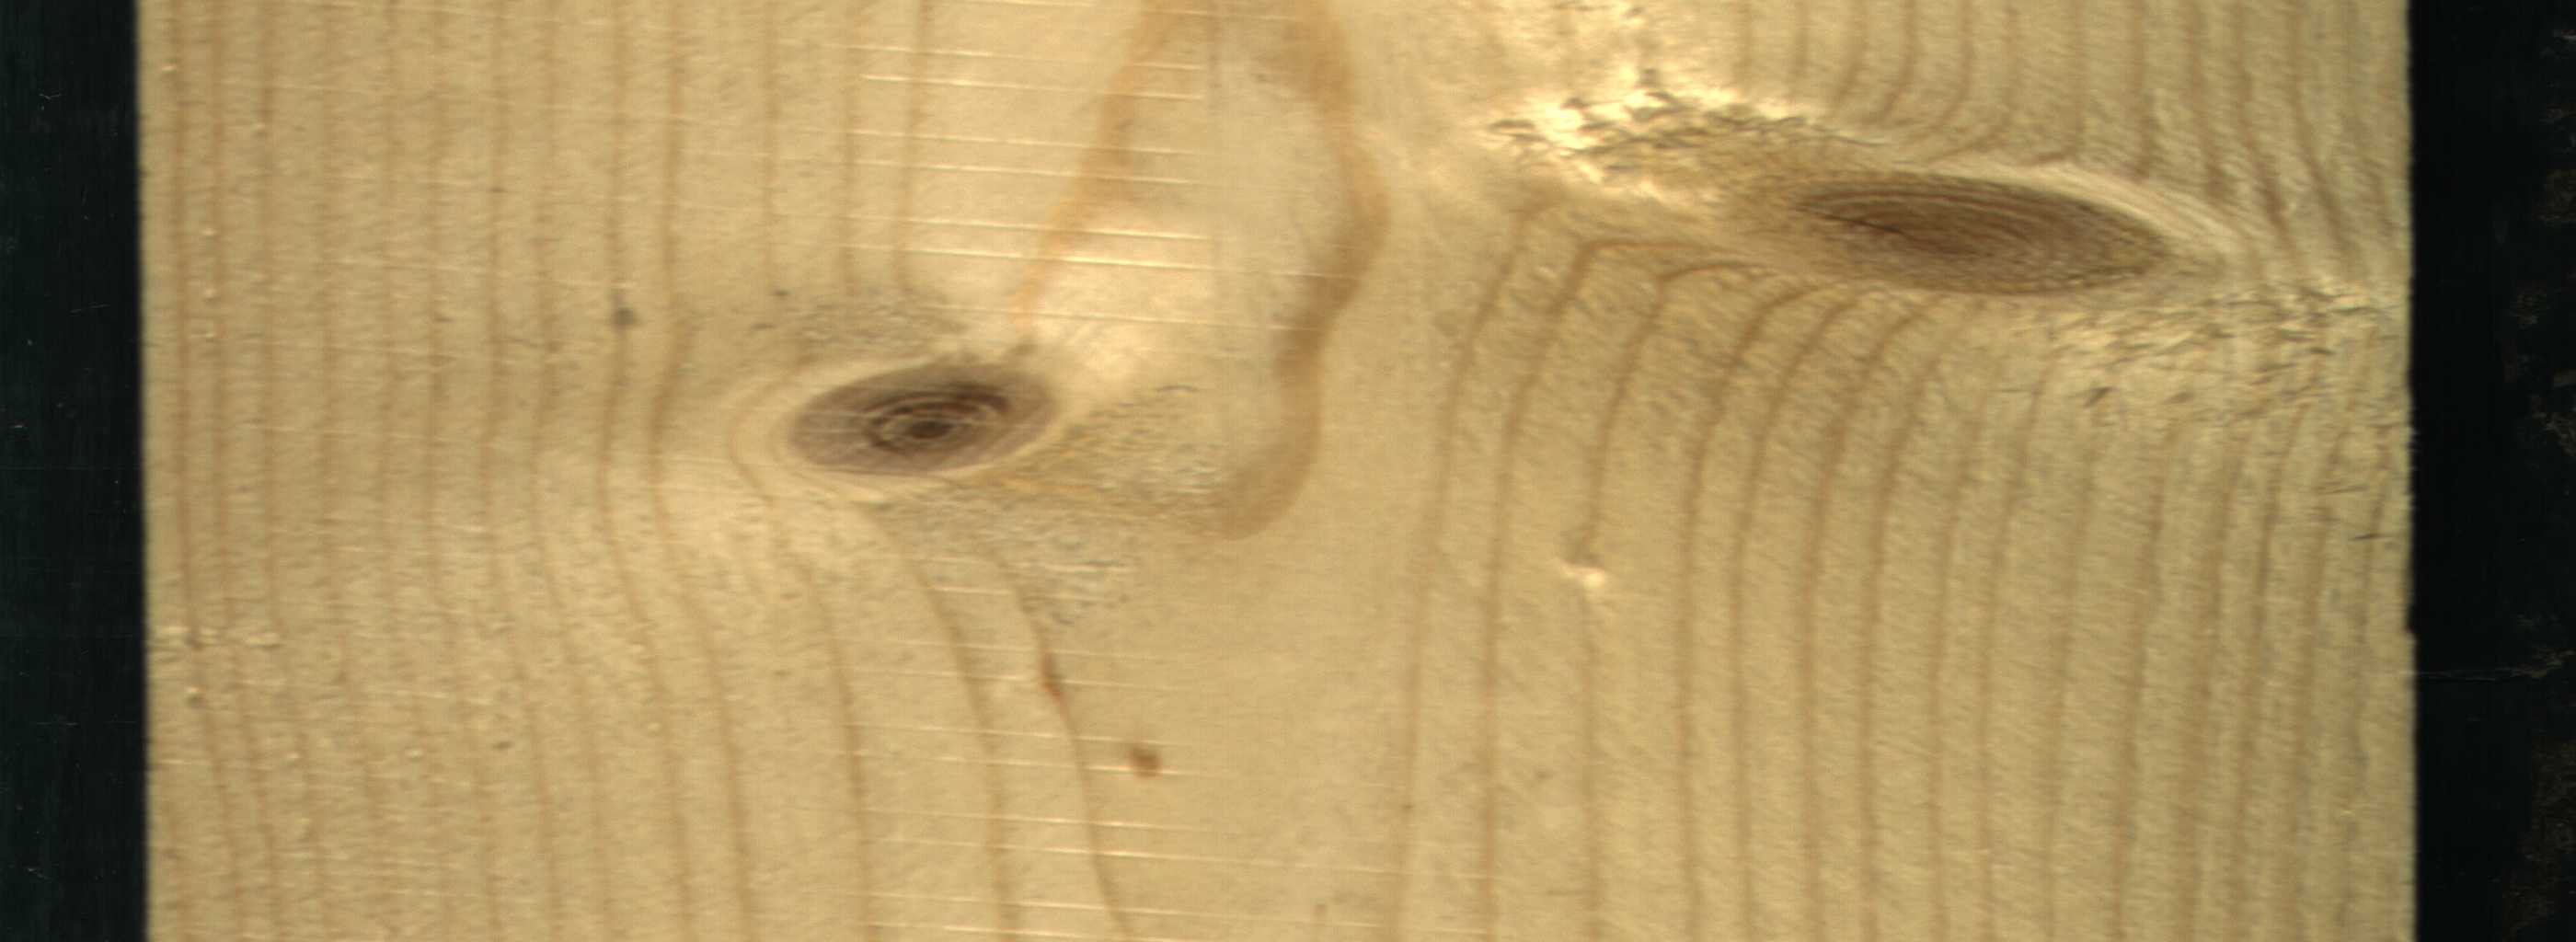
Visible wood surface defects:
Live_Knot
Live_Knot